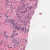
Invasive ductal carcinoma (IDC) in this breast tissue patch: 0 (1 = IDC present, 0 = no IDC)